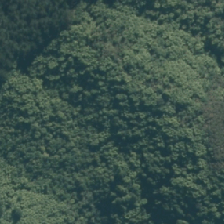
Land cover: broadleaved_indigenous_hardwood